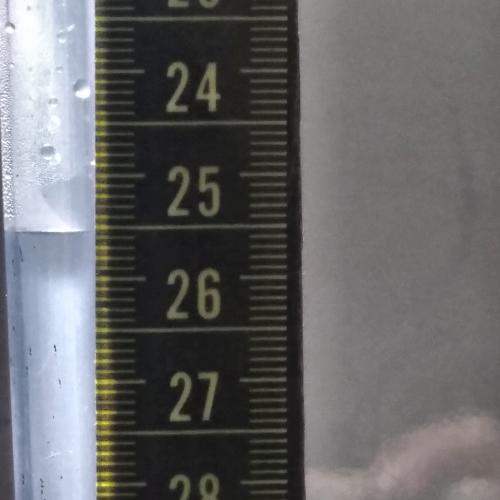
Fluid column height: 25.5 cm